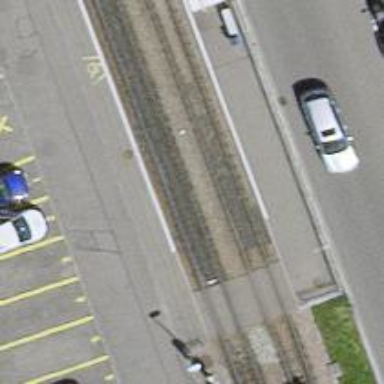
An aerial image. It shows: Tram stop with public transport stop position.